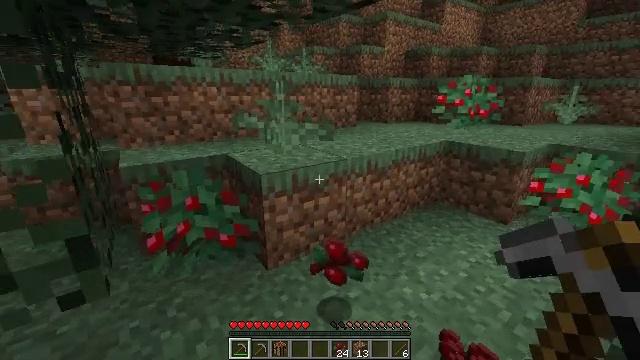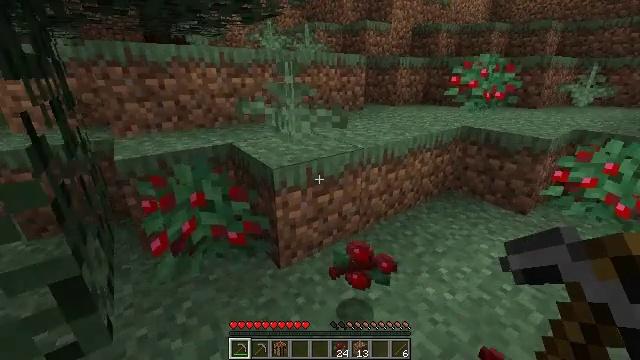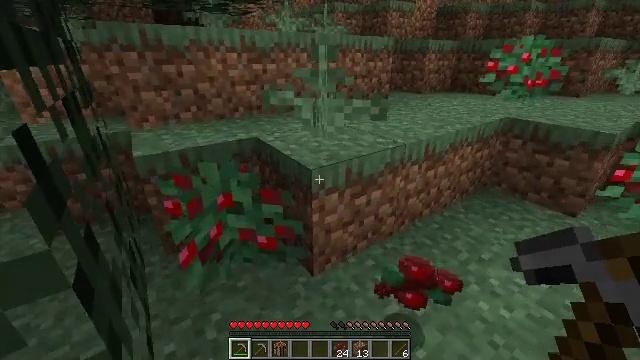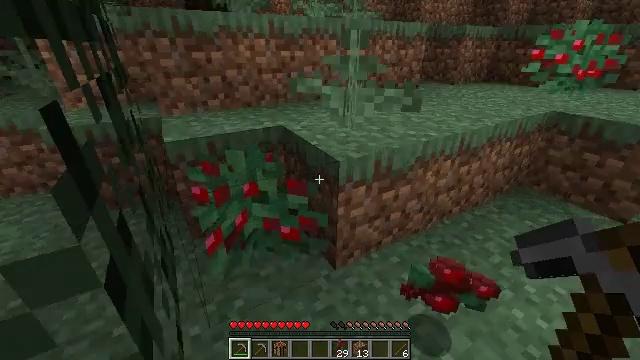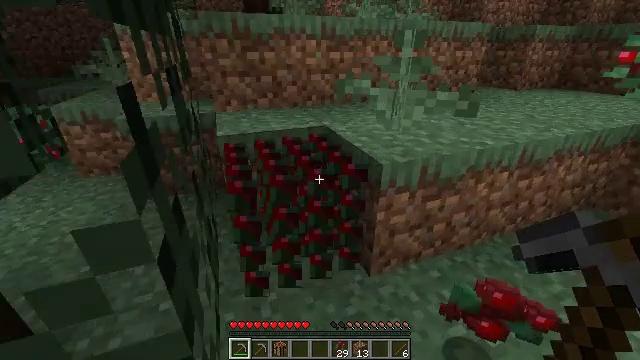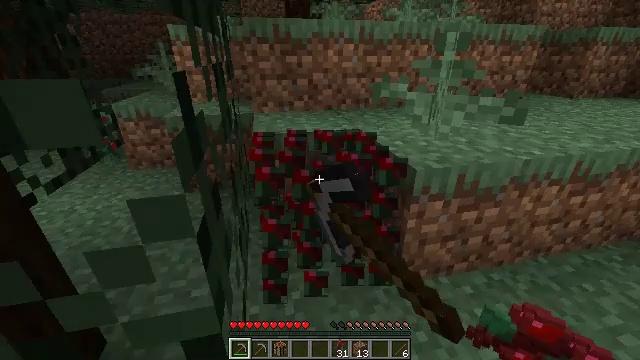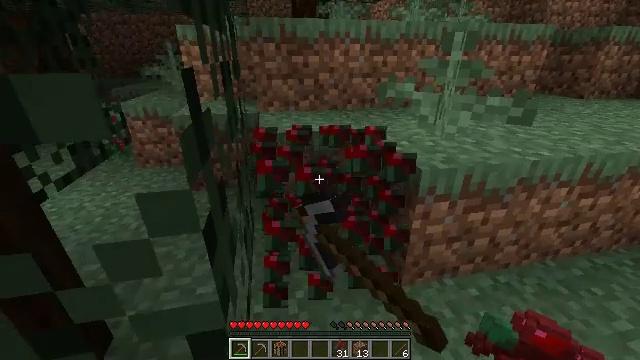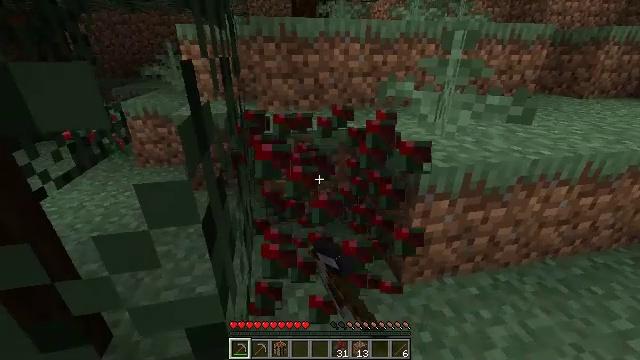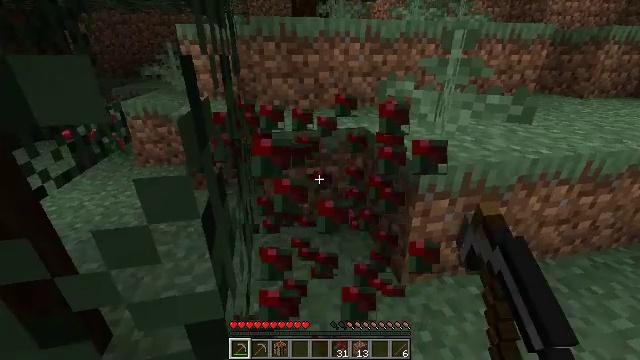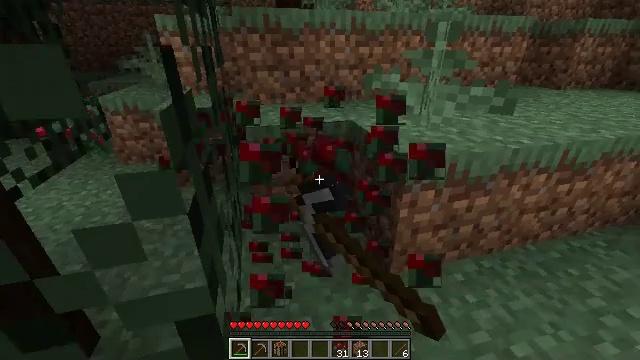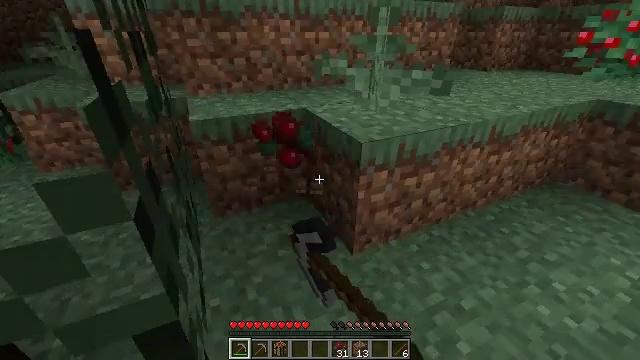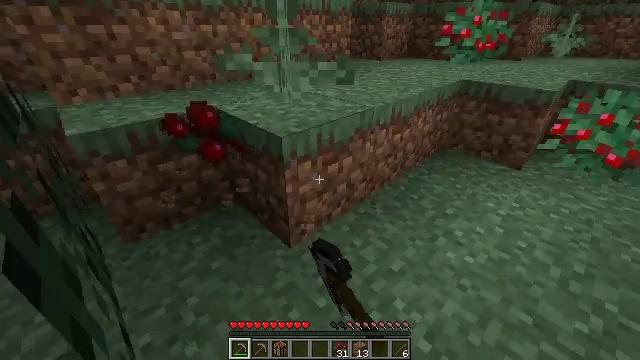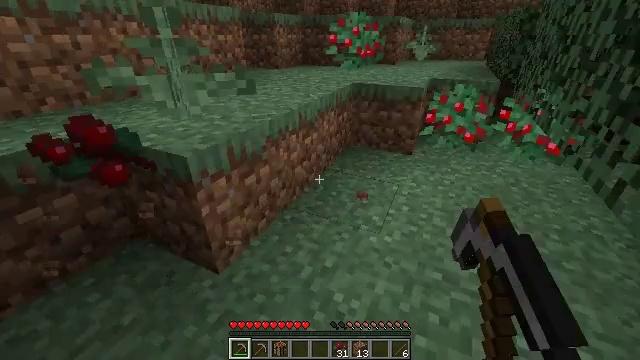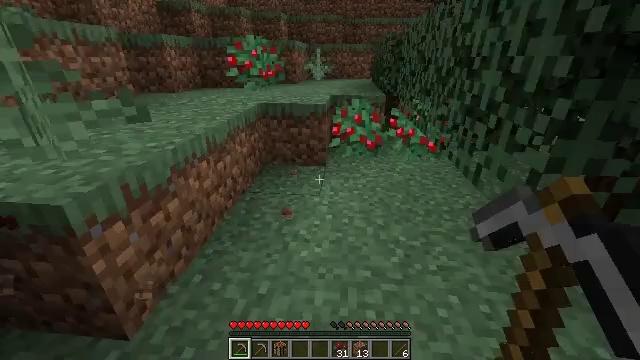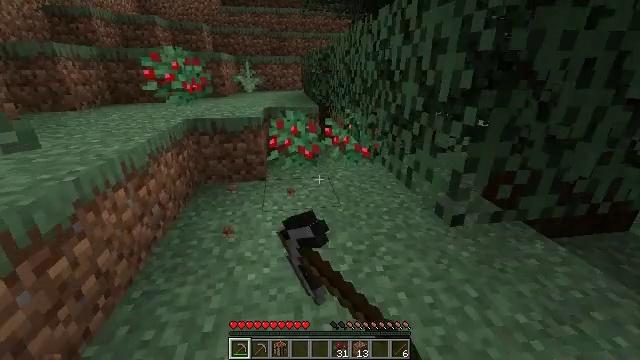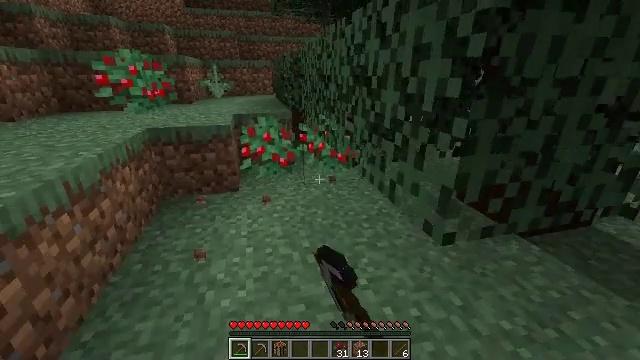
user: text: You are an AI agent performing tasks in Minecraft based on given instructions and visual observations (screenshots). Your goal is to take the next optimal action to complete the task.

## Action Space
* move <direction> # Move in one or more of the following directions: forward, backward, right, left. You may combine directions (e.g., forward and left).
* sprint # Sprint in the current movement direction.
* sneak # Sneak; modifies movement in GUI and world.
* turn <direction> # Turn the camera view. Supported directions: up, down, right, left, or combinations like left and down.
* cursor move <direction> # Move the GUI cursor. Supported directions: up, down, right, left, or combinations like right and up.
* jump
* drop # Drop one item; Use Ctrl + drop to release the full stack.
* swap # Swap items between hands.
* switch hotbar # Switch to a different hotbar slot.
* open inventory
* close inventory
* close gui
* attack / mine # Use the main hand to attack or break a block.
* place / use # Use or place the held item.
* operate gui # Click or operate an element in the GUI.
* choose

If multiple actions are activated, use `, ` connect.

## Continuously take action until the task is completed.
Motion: motion action
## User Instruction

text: Gather sweet berries from the bush.
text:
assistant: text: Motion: move forward and move left, turn down
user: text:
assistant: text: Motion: move forward and move left, turn left and down
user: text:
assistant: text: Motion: turn left and down
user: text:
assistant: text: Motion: turn left, attack / mine
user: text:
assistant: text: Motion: turn left, attack / mine
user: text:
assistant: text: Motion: turn left, attack / mine
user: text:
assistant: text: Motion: attack / mine
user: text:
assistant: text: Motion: attack / mine
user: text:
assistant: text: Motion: turn right and down, attack / mine
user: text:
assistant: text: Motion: turn right and down, attack / mine
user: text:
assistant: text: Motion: turn right and down, attack / mine
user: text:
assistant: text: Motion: turn right and up, attack / mine
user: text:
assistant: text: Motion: turn right and up, attack / mine
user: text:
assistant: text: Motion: move forward, turn right and up, attack / mine
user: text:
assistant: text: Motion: move forward, turn right, attack / mine
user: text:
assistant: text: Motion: move forward and move left, turn right, attack / mine
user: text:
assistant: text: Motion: move forward and move left, attack / mine
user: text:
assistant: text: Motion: move forward and move left, attack / mine
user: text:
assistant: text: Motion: move forward and move left, attack / mine
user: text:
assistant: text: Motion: move forward and move left, turn right, attack / mine
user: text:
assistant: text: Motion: move forward, turn right and up, attack / mine
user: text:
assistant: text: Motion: move forward, attack / mine
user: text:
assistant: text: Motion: move forward, attack / mine
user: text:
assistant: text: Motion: move forward, attack / mine
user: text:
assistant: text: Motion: move forward, turn left, attack / mine
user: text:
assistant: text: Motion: move forward, turn left, attack / mine
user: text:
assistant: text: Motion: move forward, turn left, attack / mine
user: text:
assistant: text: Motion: move forward and move right, turn left, attack / mine
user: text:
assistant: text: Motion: move forward and move right, turn left and up, attack / mine
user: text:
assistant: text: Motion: move forward and move right, turn left and up